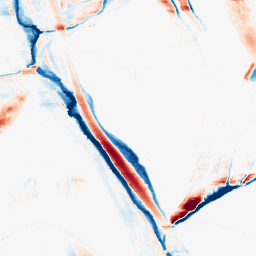
Category: morphological
Decomposition family: morphological_ellipse
Decomposition parameters: operation: average
width: 5
height: 30
Upsampling method: quadratic
Upsampling parameters: scale: 4
Upsampling scale: 4